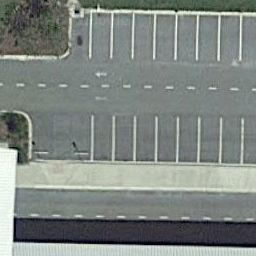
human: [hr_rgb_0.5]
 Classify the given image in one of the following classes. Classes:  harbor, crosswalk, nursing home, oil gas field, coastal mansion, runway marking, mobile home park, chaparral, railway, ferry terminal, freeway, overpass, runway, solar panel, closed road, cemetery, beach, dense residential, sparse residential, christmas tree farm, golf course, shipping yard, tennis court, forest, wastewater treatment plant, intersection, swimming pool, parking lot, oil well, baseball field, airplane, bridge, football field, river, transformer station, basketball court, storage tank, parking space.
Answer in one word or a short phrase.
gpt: parking space